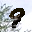
Label: 9